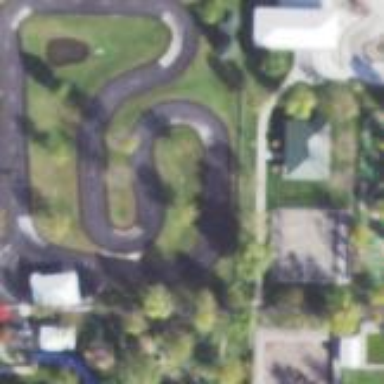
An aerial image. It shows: Karting raceway for sports enthusiasts.